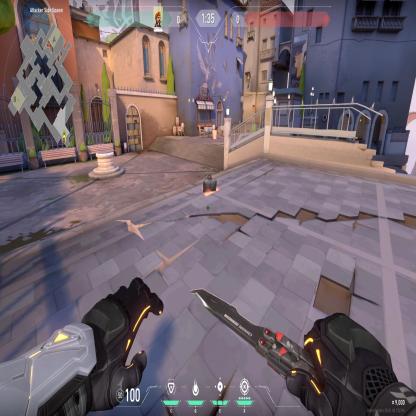
Label: dropped spike